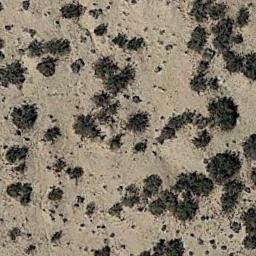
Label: chaparral